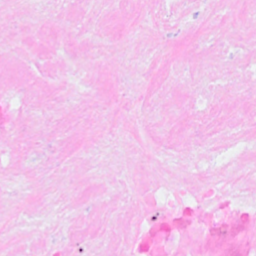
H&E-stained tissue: Breast